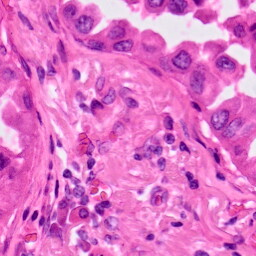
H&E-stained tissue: Lung